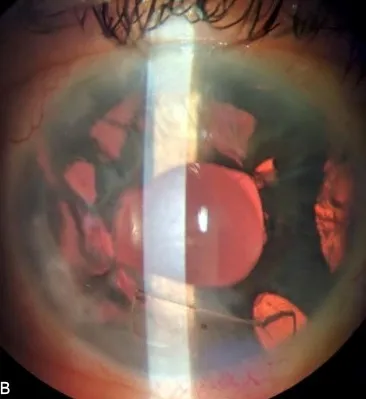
B) Same image with retroillumination highlighting the iris transillumination defects.
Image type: ophthalmic_imaging (gonioscopy)